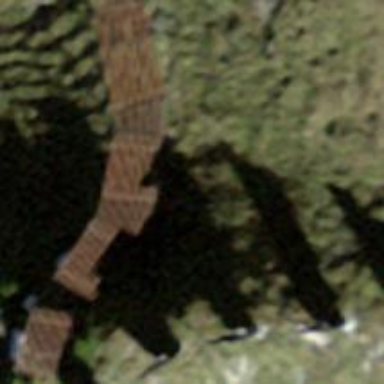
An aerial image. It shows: Snow bridge avalanche protection fence.